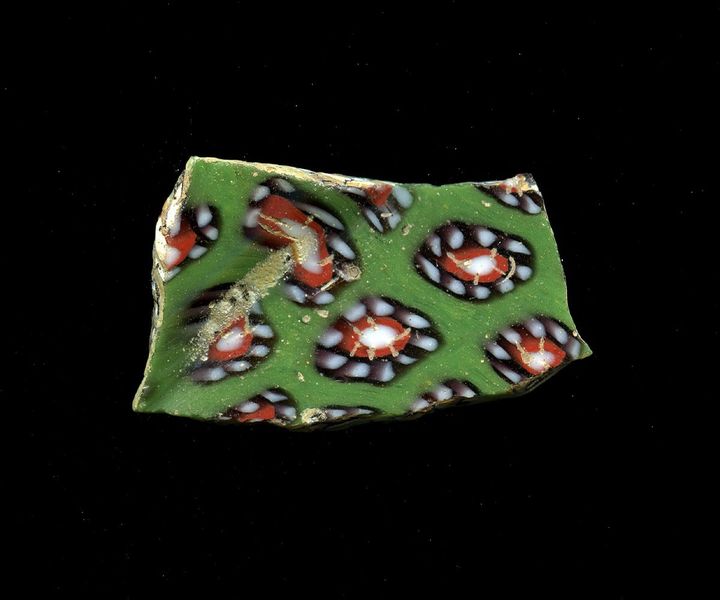
Titel: Fragment eines Gefäßes
Standort: Hamburg
Institution: Museum für Kunst und Gewerbe Hamburg
Schlagwörter: glas, antike, technik, fragment, kaiserzeit, aufbewahrung, blumenornamente, schankgeschirr, gefäß, behälter, frühe kaiserzeit, prinzipat, römische, millefiori, mittlere, späte